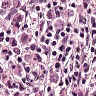
Metastatic tissue present: yes